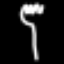
Label: fork